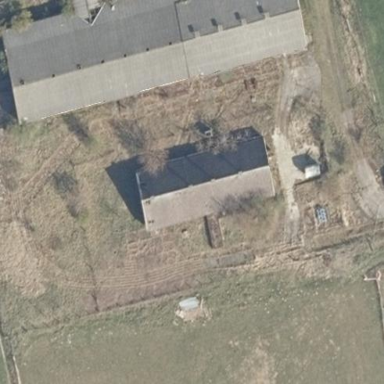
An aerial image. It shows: Gabled roof on farm auxiliary building.